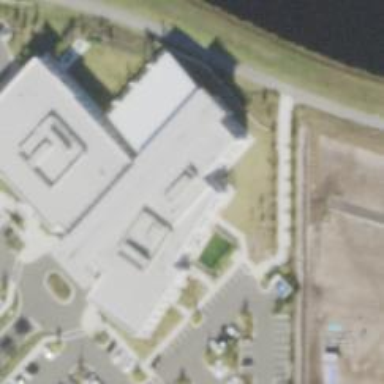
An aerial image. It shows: Healthcare clinic is depicted in the image.